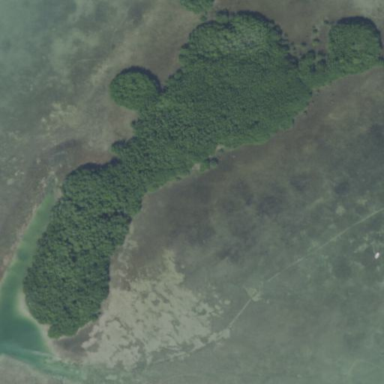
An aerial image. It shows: Islet located along the natural coastline.